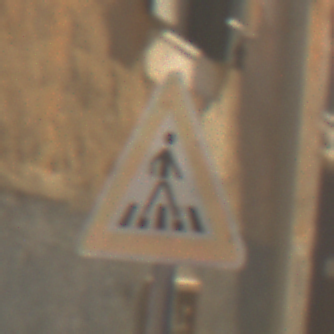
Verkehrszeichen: FussgaengerueberwegLinks
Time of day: Midday
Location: Outdoor (Urban)
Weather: Clear
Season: NotSpecified
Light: Natural